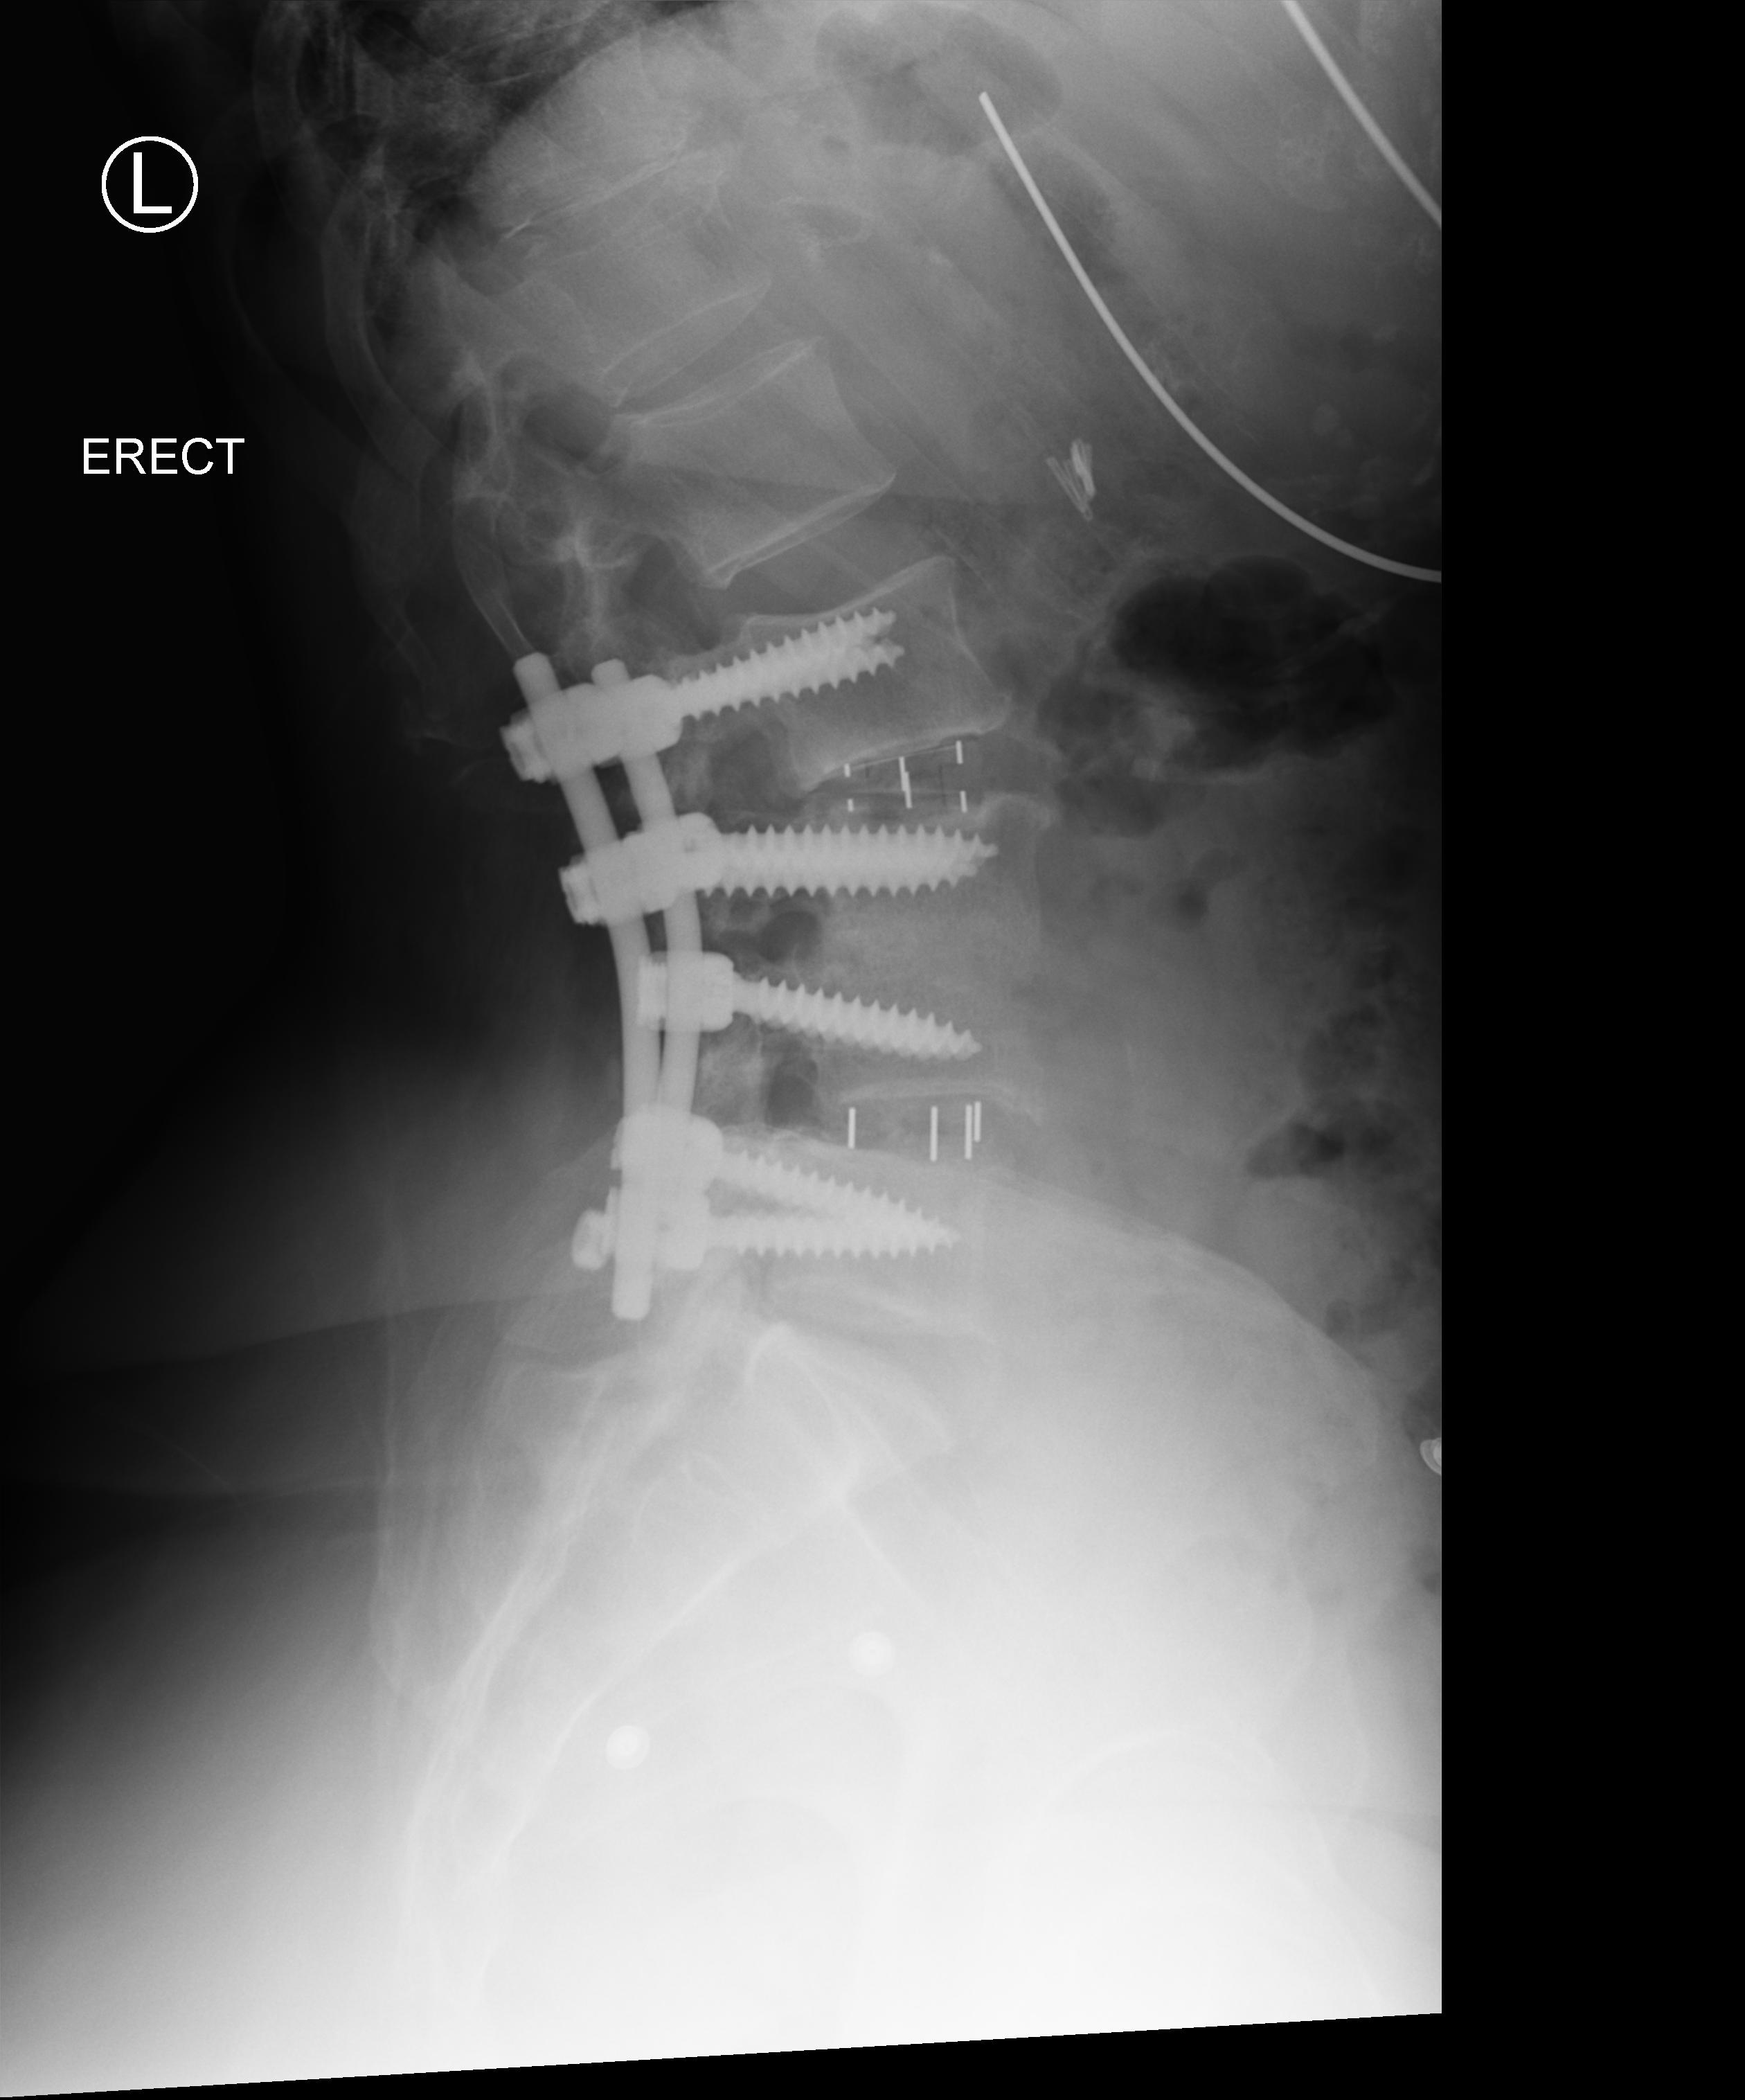
View: LATERAL
Implant manufacturer: Depuy expedium (Synthes)